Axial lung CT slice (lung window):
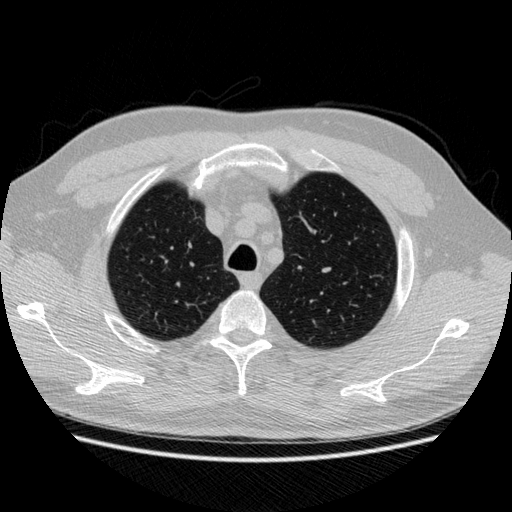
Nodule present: no